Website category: phone
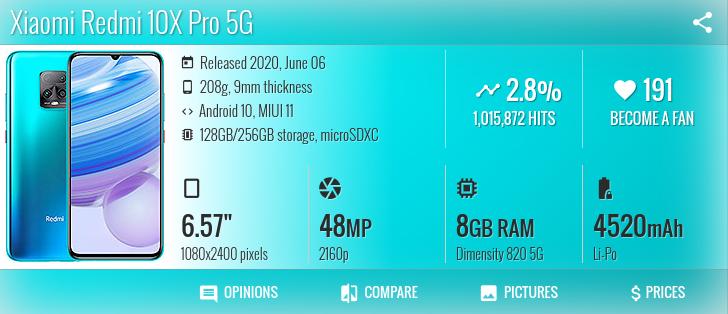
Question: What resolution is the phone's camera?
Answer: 2160p

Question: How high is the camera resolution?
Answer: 2160p

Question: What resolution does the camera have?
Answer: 2160p

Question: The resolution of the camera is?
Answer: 2160p

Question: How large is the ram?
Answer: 8 GB RAM

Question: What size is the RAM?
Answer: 8 GB RAM

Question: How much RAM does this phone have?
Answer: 8 GB RAM

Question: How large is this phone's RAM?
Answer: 8 GB RAM

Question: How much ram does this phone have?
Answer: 8 GB RAM

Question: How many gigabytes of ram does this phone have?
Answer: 8 GB RAM

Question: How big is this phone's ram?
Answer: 8 GB RAM

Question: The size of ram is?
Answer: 8 GB RAM

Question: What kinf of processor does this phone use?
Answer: Dimensity 820 5G

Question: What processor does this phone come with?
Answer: Dimensity 820 5G

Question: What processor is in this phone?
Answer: Dimensity 820 5G

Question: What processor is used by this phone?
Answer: Dimensity 820 5G

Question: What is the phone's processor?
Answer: Dimensity 820 5G

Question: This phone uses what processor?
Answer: Dimensity 820 5G

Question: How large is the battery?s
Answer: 4520 mAh

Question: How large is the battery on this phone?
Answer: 4520 mAh

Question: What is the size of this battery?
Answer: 4520 mAh

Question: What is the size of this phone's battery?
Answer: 4520 mAh

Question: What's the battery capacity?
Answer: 4520 mAh

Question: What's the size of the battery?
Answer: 4520 mAh

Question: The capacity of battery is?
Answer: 4520 mAh